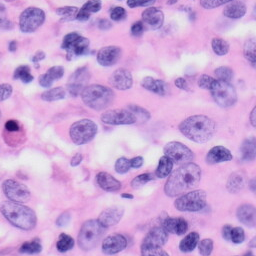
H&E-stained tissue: Skin